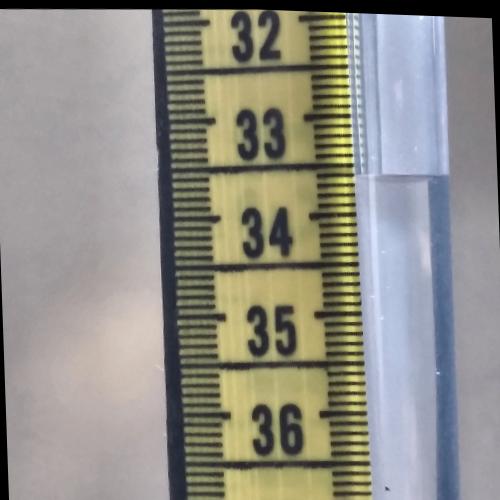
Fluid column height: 33.6 cm